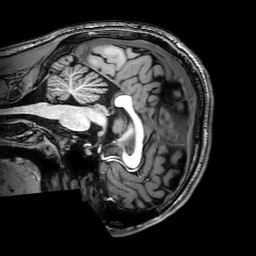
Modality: T1w
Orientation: sagittal
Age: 22
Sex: male
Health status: healthy
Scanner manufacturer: philips
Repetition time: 0.008205 s
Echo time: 0.00377 s